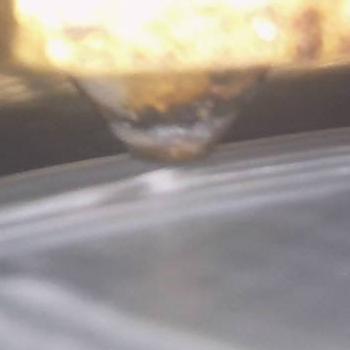
Flow rate: 283%